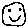
Label: smiley face